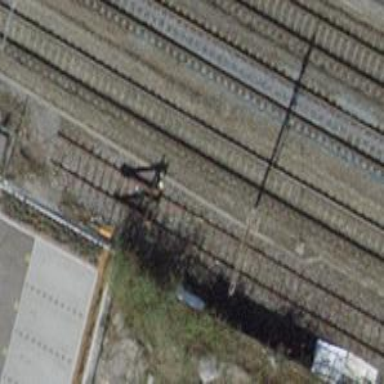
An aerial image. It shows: Railway buffer stop.